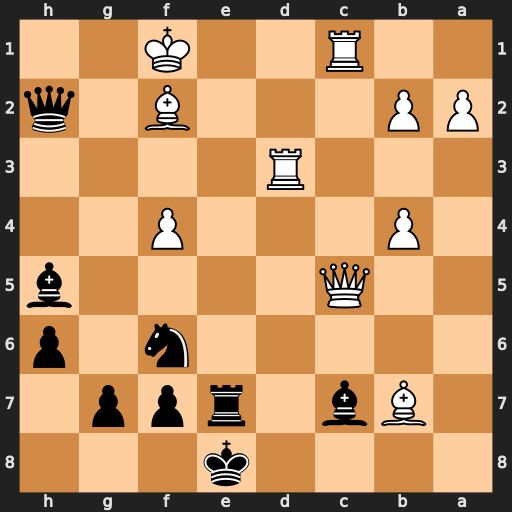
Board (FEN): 4k3/1Bb1rpp1/5n1p/2Q4b/1P3P2/3R4/PP3B1q/2R2K2
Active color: b
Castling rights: -
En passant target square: -
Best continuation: Be2+ Ke1 Bxd3+